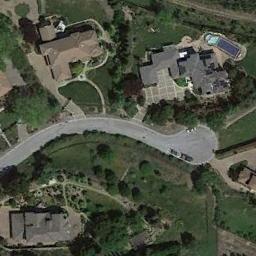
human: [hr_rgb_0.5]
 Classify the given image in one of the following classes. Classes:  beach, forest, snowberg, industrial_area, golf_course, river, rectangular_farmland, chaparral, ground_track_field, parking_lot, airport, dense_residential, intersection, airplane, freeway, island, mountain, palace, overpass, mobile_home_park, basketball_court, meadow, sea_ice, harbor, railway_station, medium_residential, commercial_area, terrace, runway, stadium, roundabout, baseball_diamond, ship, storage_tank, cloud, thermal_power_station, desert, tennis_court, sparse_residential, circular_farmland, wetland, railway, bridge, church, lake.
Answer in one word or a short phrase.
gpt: sparse_residential